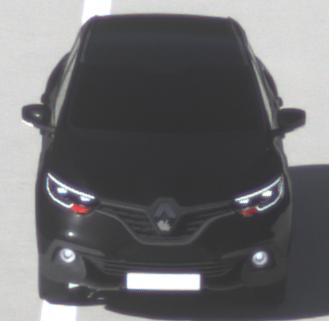
Make: Renault
Model: Kadjar ENERGY TCe 130
Detailed model: Kadjar
Model produced from: 2015/05
Model produced until: 2018/08
Doors: 5
Color: black
Road condition: dry road
Daytime: morning or afternoon
Contrast: high contrast